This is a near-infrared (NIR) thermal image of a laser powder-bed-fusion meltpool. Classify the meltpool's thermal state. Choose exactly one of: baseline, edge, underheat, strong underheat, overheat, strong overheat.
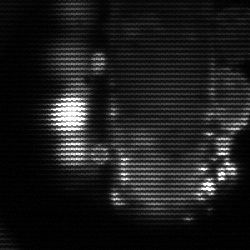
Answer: strong underheat